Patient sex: M
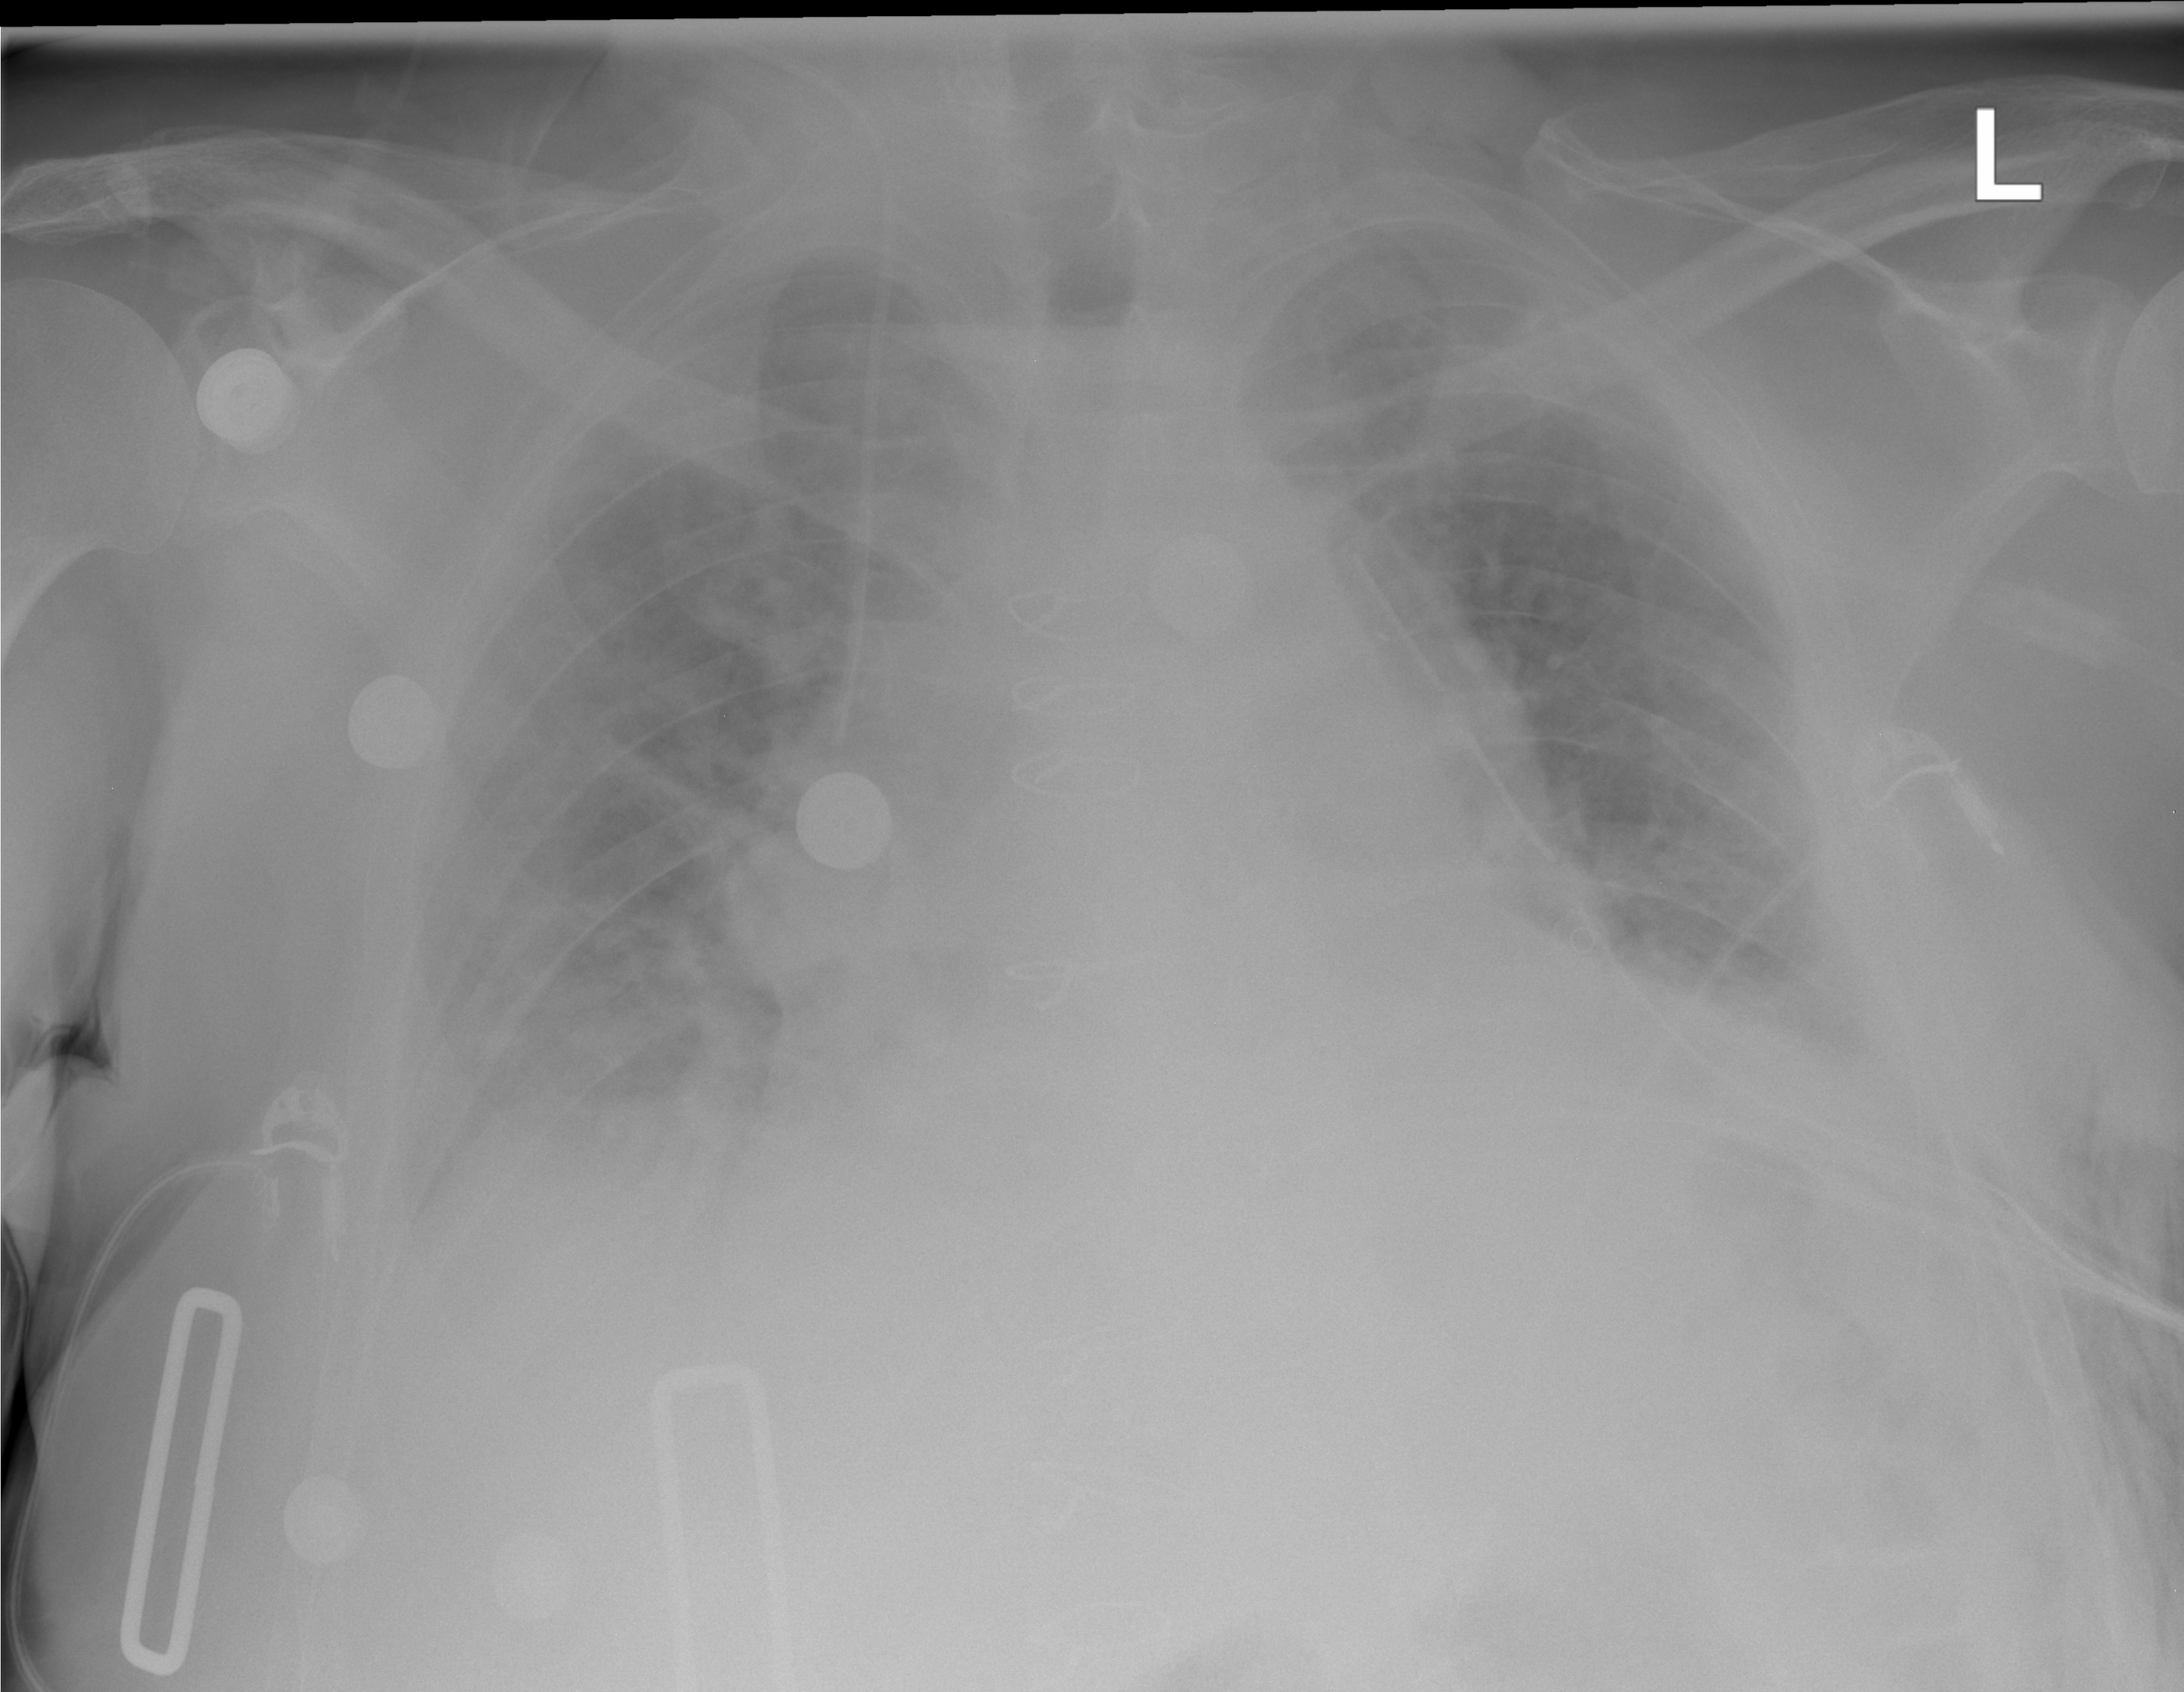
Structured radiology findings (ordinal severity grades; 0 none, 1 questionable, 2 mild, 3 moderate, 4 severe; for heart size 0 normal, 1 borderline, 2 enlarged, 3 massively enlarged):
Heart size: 2
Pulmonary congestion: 3
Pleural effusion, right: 2
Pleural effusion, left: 3
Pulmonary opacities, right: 0
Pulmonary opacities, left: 0
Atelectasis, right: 2
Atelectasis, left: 2